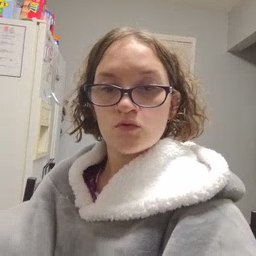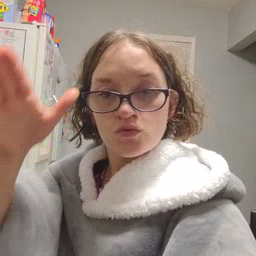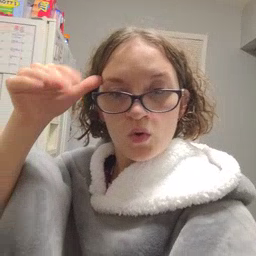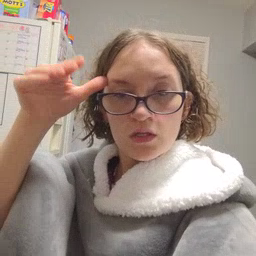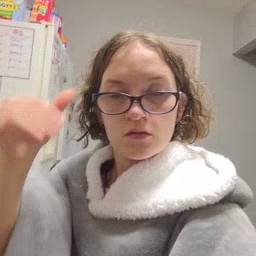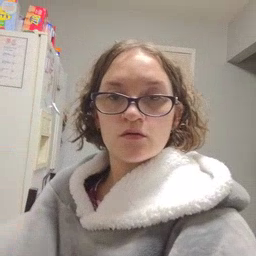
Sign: donkey